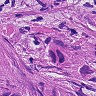
Metastatic tissue present: yes